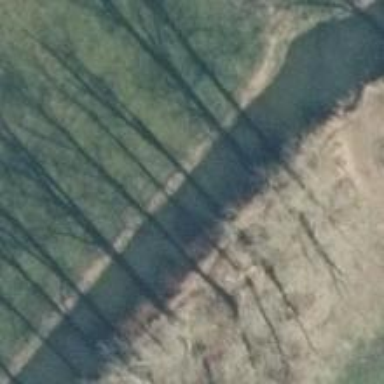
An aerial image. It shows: Row of trees in natural setting.